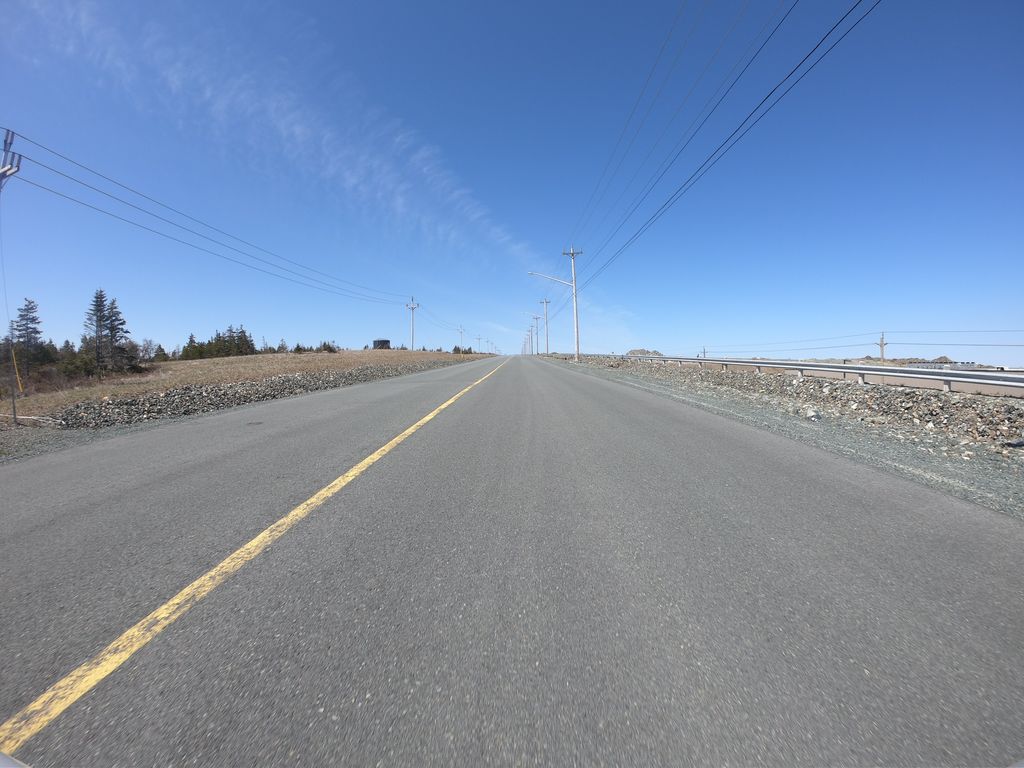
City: st_johns